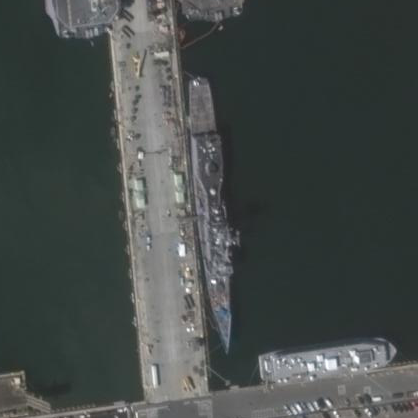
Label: cruiser